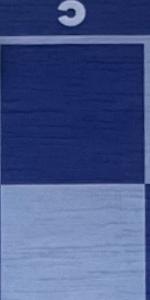
Label: Empty